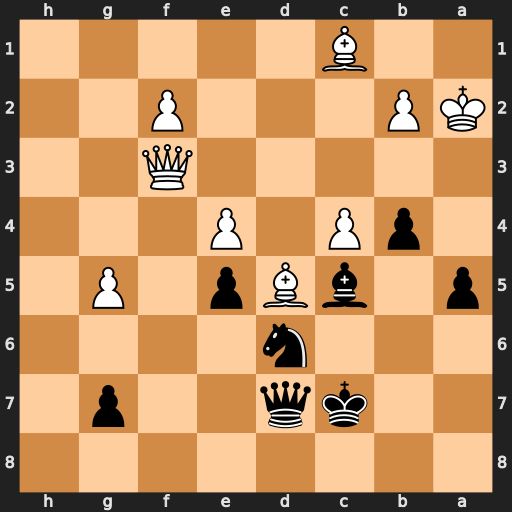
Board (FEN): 8/2kq2p1/3n4/p1bBp1P1/1pP1P3/5Q2/KP3P2/2B5
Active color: b
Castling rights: -
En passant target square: -
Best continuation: Qa4+ Kb1 b3